Question: I am creating a simple game for Android using Delphi XE5. I have a few resources, PNGs and Jpegs, I wanted to show a loading screen while my program loads up all the resources.
But I found putting TBitmap.LoadFromFile, or TBitmap.LoadFromStream code inside a android thread, caused the App to quit immediately and return to Launcher, in debug mode Delphi don't even catch an exception. (The code works perfectly on Windows, and without thread on Android)
I had to open logcat to see what went on, I saw something like "Error creating drawing context".
My question is there a way to make a loading screen for Android using Delphi XE5? So that a progress screen shows while images gets loaded in memory.
---
I created test project just to isolate the problem, here are the result. LoadFromFile is Thread 1. The log suggests thread actually ran, but Exceptions were raised afterwards???
Logcat screenshot:
Source code: <URL>
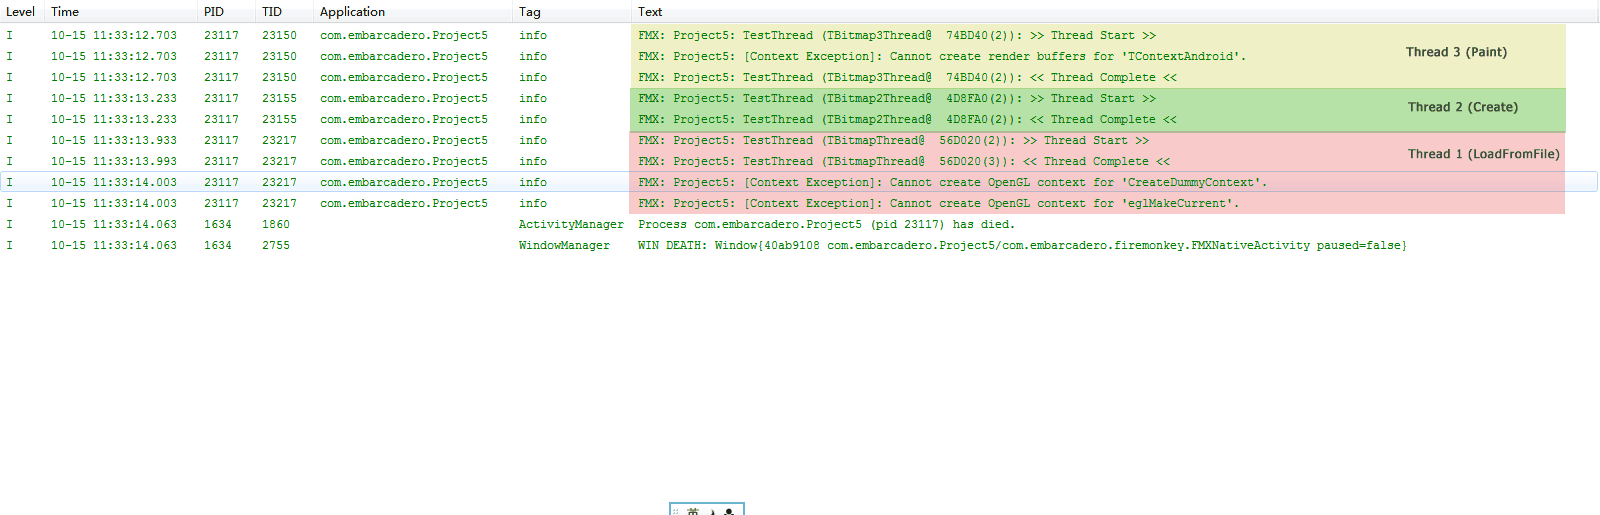
Answer: After a lots of testing and colleague's help, my colleague and I solved the problem. The solution is not to terminate the thread and keep the thread running.
I know this is a bit odd. I tried to turn FreeOnTerminate off, but it only control the thread object, not the actually thread. It appears as if syncrhonized call is not syncrhonized. I have no idea when and where the bitmap is actually being used or copied. Possiblly there is another GUI thread somewhere, since Delphi compiled Android lib code don't run in the main thread anyway.
Here is working code.
'''
procedure TBitmapThread.Execute;
begin
inherited;
BeforeExecute;
try
fBitmap := TBitmap.CreateFromFile(TPath.Combine(TPath.GetDocumentsPath, 'koala.jpg'));
// Sleep(2000);
Synchronize(UpdateImage);
// Keep the thread running
while not Terminated do
begin
Sleep(100);
end;
fBitmap.Free;
except
on E:Exception do
begin
Log.d('TestThread Exception: ' + E.message);
end;
end;
AfterExecute;
end;
'''